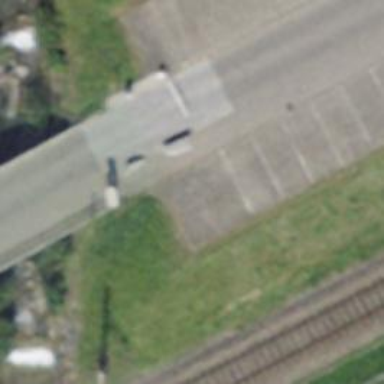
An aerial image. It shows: Lift gate barrier.